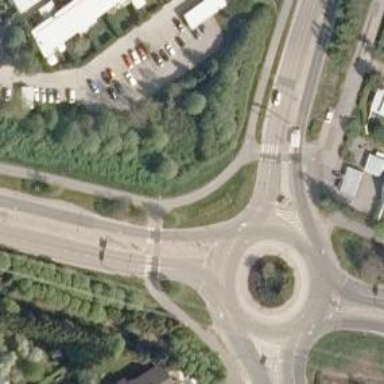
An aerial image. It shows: Uncontrolled crossing on the road.